Chest X-ray:
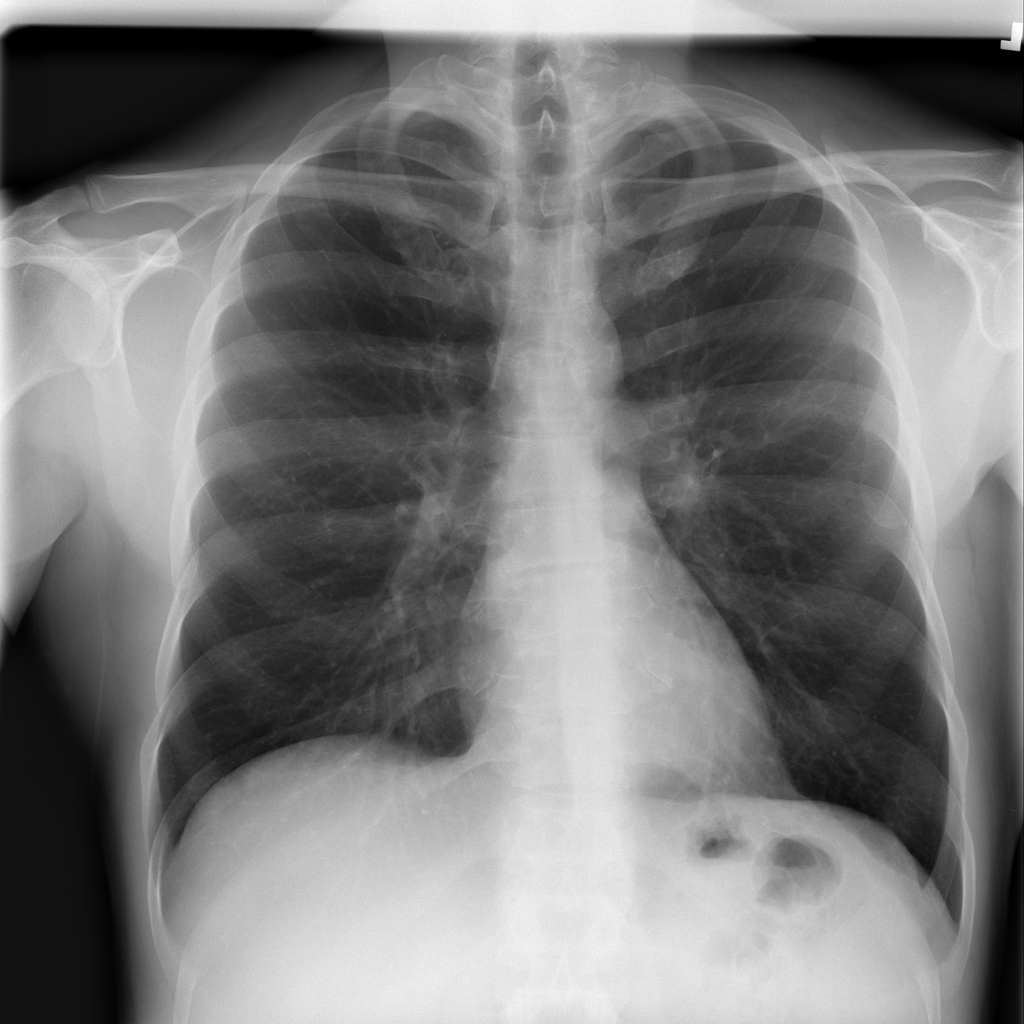
No abnormal finding: yes